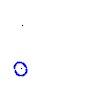
Particle: proton